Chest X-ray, PA view. Patient: 27 years old, sex F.
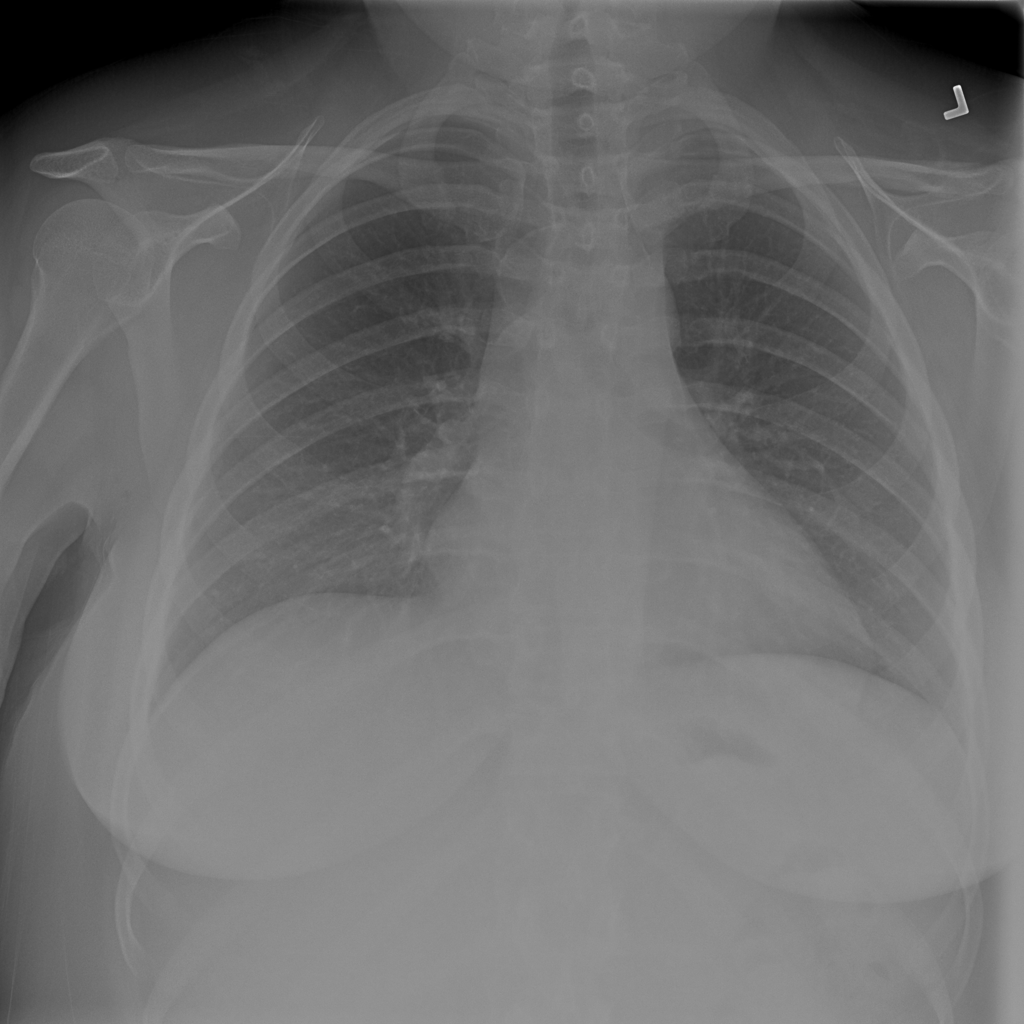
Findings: No Finding